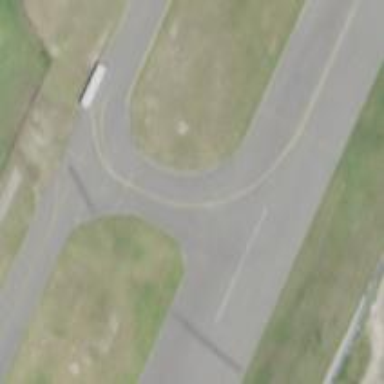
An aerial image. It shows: Image of taxiway at airport.